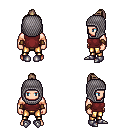
a pixel art fantasy rpg character, male body template, human, light skin, maroon sleeveless shirt, gold greaves, white blonde short topknot hairstyle, chain hood, leather bracers, metal boots, four views (front, back, left, right), 2x2 character sprite sheet, small pixel art, hard edges, no anti-aliasing